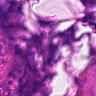
Metastatic tissue present: no